Question: It is looks like a very simple question But i do not know where the mistake is.
I have an navigation bar i am placing a custom nav bar back button
The action is performed through out the "pink" color as shown in the image below

My code is below:
'''
//-------back button start
UIImage *myImage1 = [UIImage imageNamed:@"Back.png"];
UIButton *myButton1 = [UIButton buttonWithType:UIButtonTypeCustom];
[myButton1 setImage:myImage1 forState:UIControlStateNormal];
myButton1.showsTouchWhenHighlighted = YES;
myButton1.frame = CGRectMake(0.0, 3.0, 40,30);
[myButton1 addTarget:self action:@selector(back) forControlEvents:UIControlEventTouchUpInside];
UIBarButtonItem *leftButton = [[UIBarButtonItem alloc] initWithCustomView:myButton1];
self.navigationItem.leftBarButtonItem = leftButton;
//-------back button end
'''
I tried even this way also like "myButton1.frame = CGRectMake(0.0, 3.0, 20,30);"
Even i tried by changing the button width and height also. Then it is decreasing the width of the back button only .
Thanks in advance
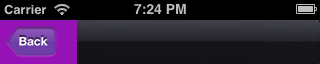
Answer: You can set your button size as image size.
'''
myButton1.frame = CGRectMake(0.0, 0.0, 30.0,30.0);
'''
And please check that you don't have any shadow and transparency around image.